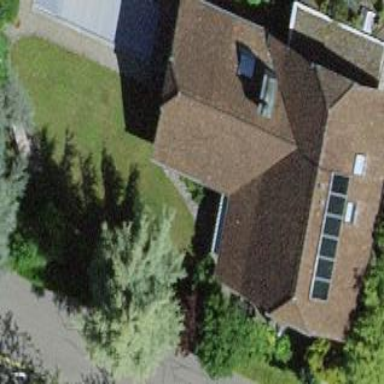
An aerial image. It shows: Simple and straightforward house.